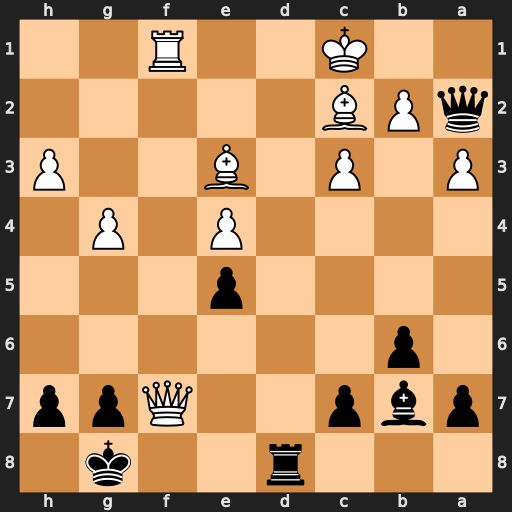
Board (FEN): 3r2k1/pbp2Qpp/1p6/4p3/4P1P1/P1P1B2P/qPB5/2K2R2
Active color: b
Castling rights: -
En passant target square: -
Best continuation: Qxf7 Rxf7 Kxf7